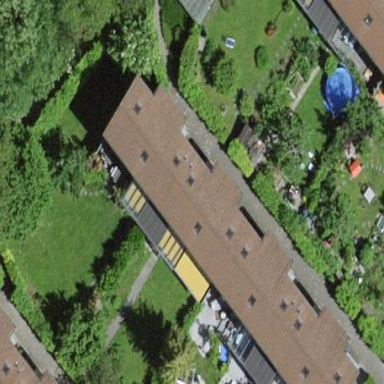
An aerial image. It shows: Terrace building.